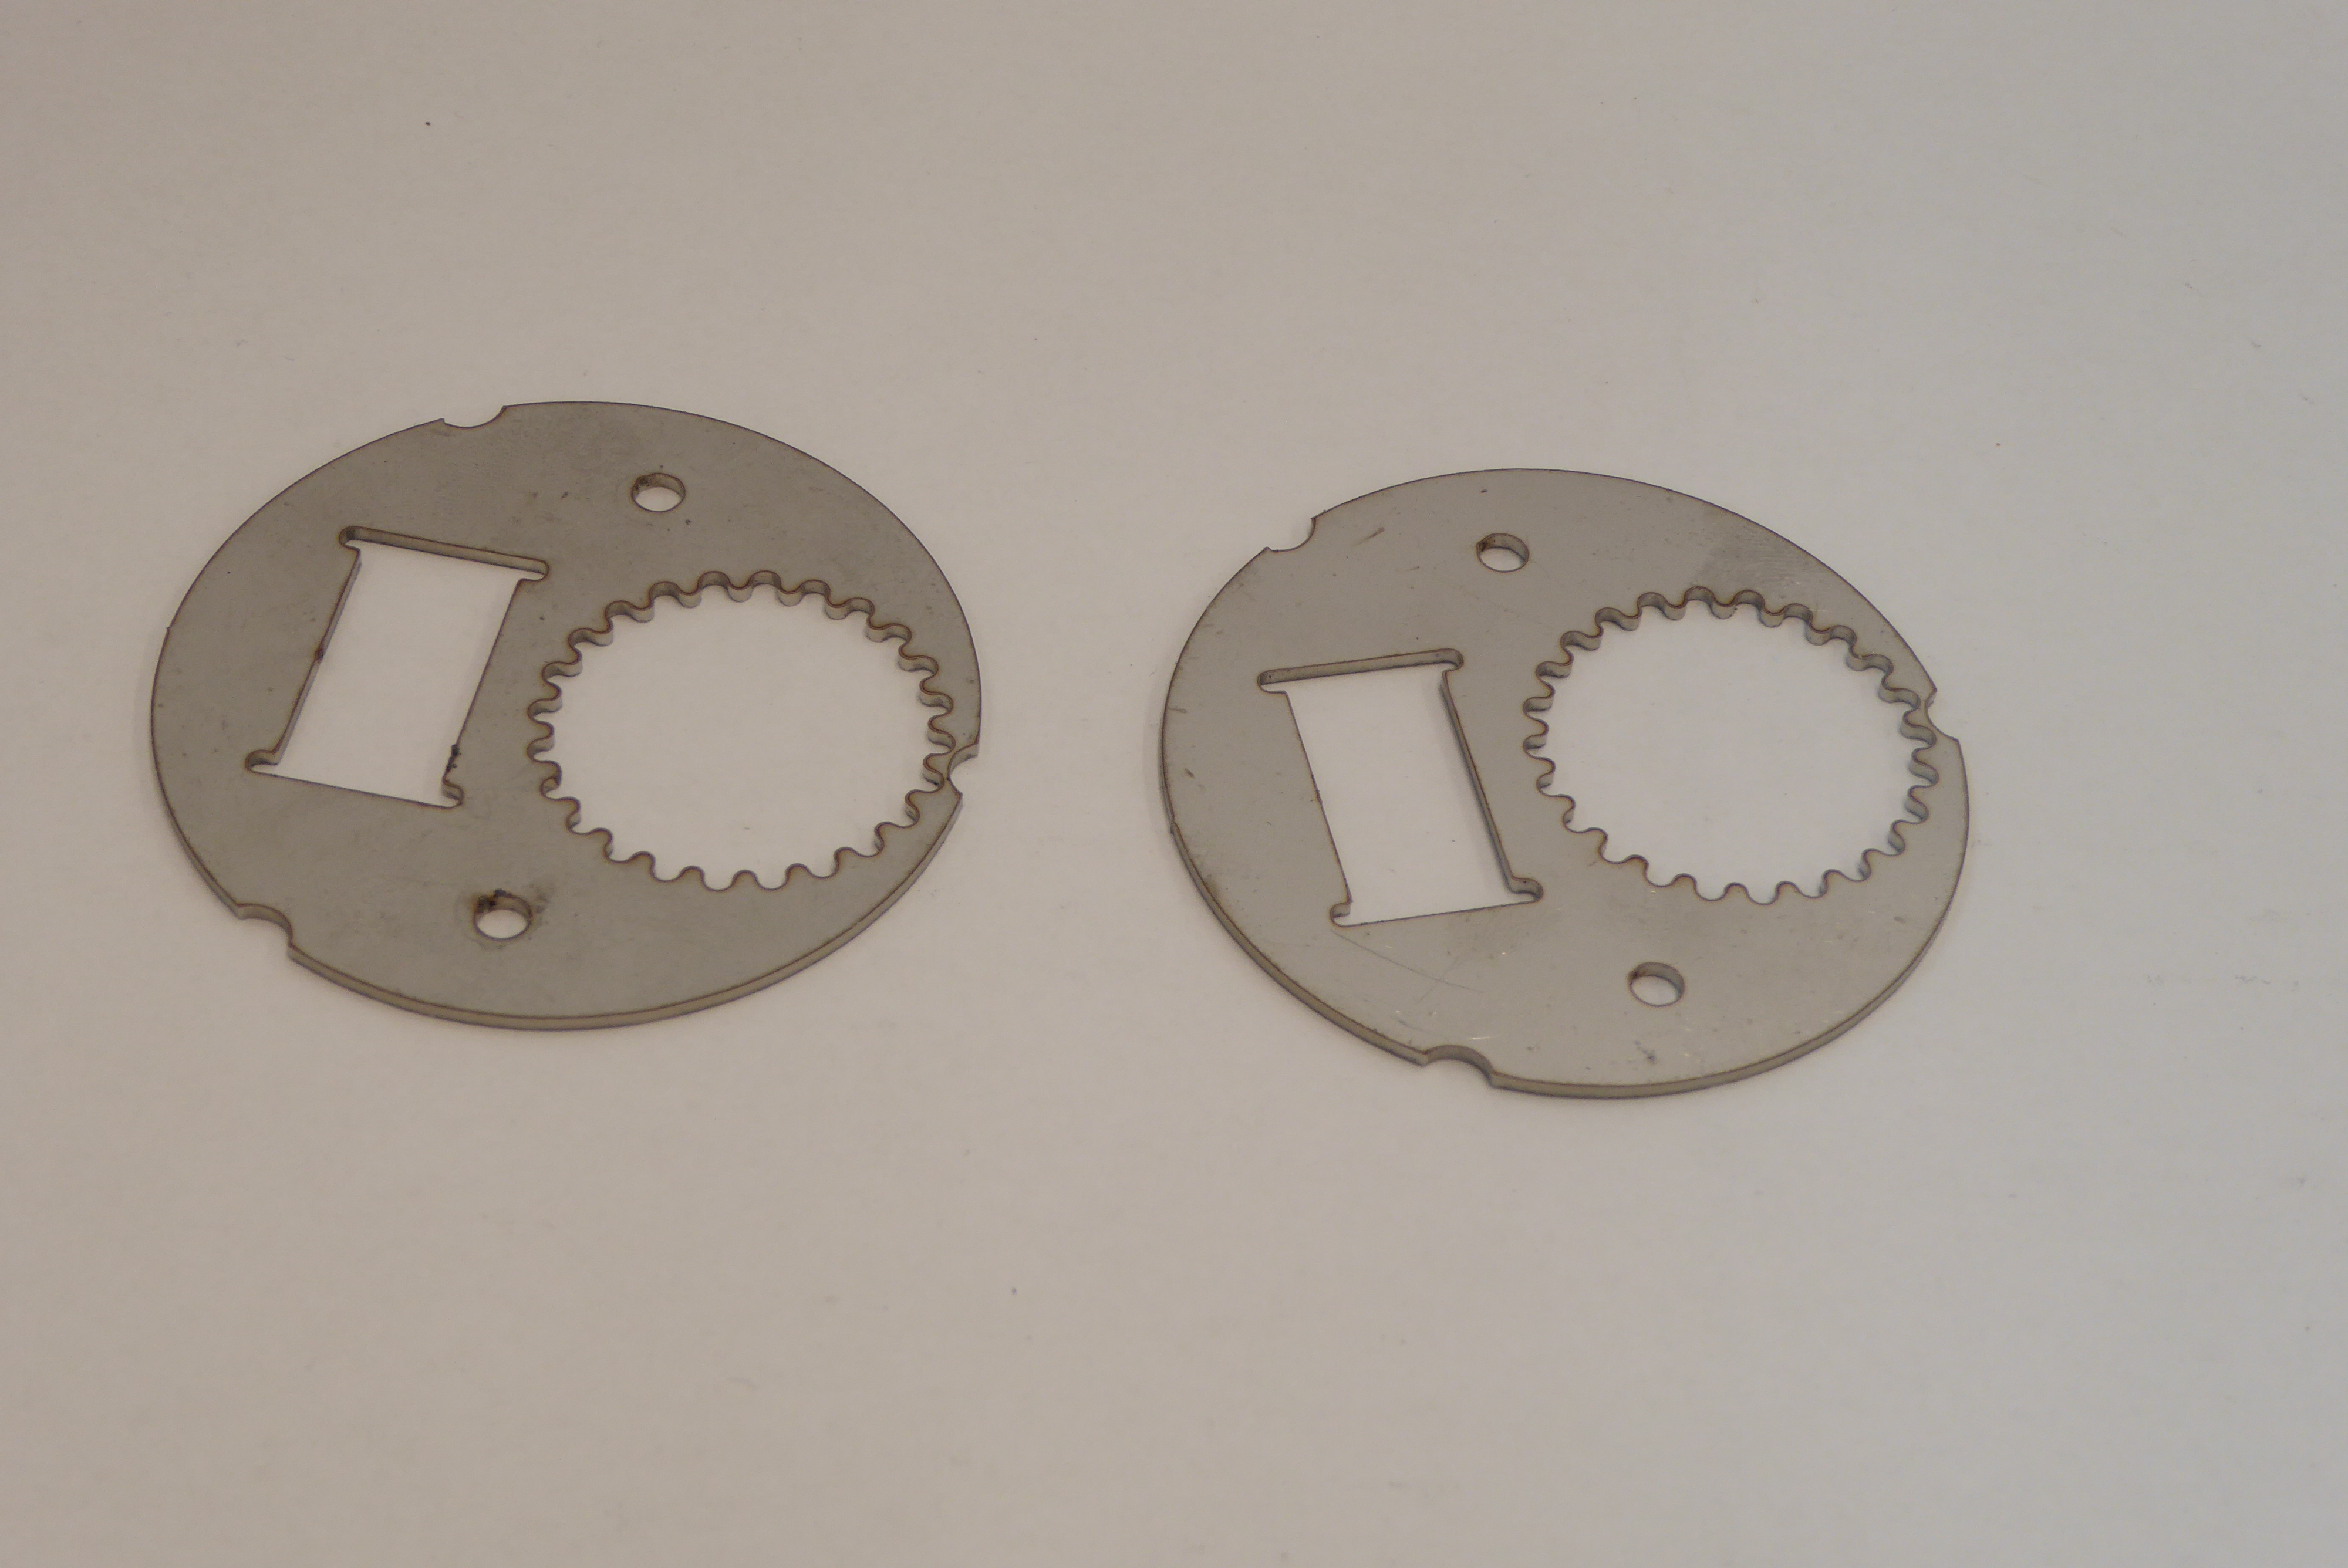
Label: Bottle Opener - Inlay